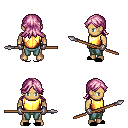
a pixel art fantasy rpg character, male body template, human, tanned skin, gold chest armor, teal pants, pink loose hair, metal gloves, black slippers, spear, four views (front, back, left, right), 2x2 character sprite sheet, small pixel art, hard edges, no anti-aliasing